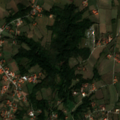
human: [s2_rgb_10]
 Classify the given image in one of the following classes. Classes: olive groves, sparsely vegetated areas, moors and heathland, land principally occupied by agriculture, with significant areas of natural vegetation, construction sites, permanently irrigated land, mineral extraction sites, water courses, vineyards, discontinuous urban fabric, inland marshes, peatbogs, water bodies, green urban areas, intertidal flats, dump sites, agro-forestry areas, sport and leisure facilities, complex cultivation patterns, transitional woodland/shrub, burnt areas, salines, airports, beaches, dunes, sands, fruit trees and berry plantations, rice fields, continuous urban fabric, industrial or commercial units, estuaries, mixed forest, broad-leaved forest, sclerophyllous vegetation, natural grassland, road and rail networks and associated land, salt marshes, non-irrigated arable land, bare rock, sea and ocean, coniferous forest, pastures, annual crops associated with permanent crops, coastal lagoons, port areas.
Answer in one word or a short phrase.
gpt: discontinuous urban fabric, complex cultivation patterns, land principally occupied by agriculture, with significant areas of natural vegetation